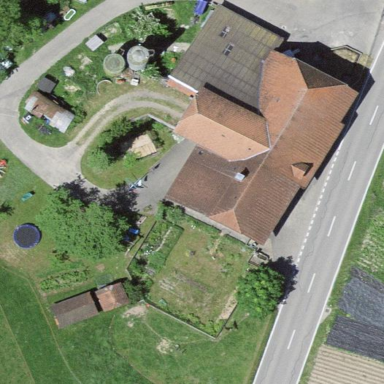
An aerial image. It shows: Farm building.